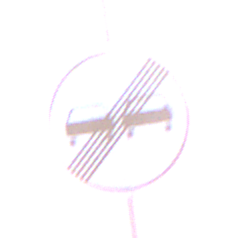
Verkehrszeichen: EndeUeberholverbot
Umgebung: Outdoor, Urban
Tageszeit: SunriseSunset
Wetter: Clear
Licht: Natural
Jahreszeit: NotSpecified
Kontrast: MediumContrast